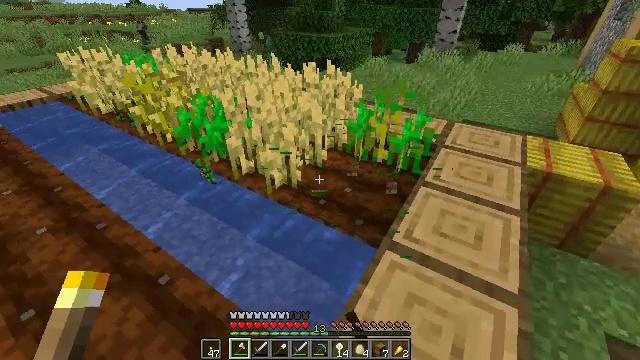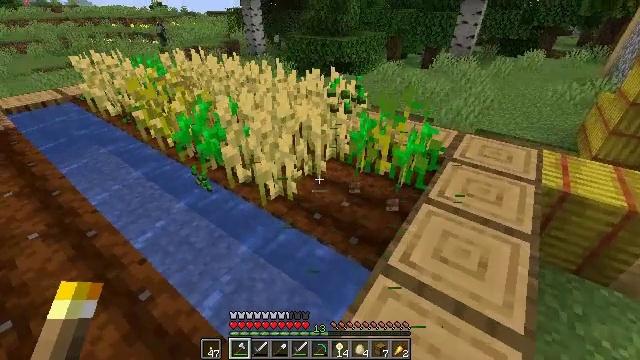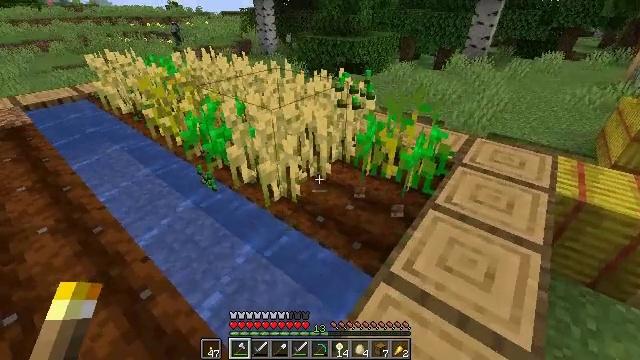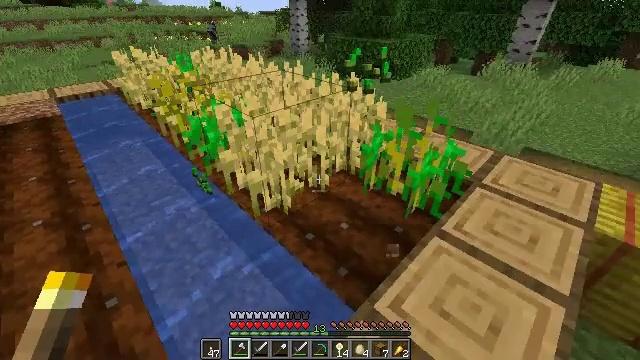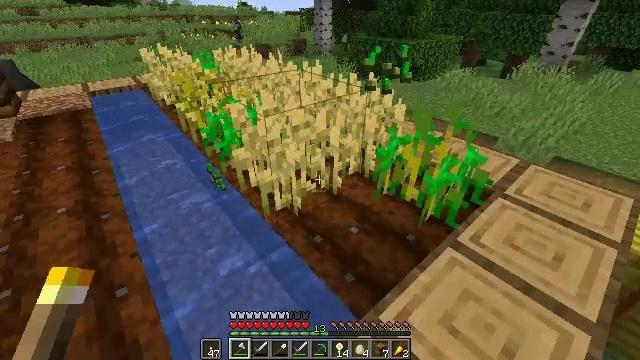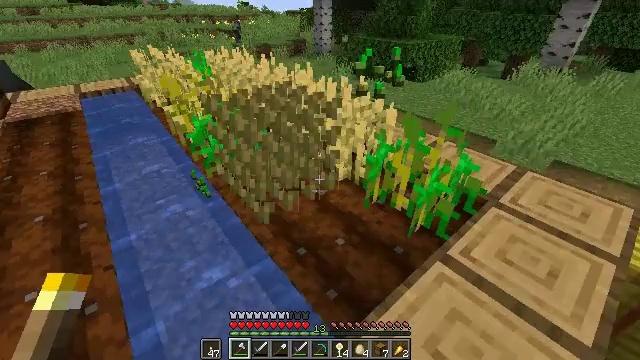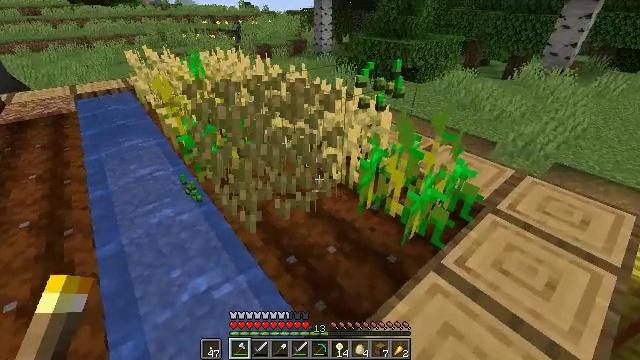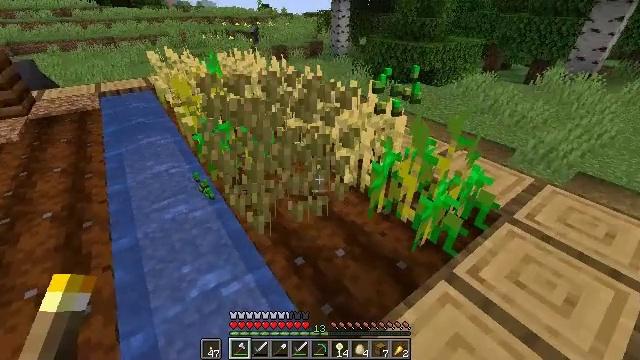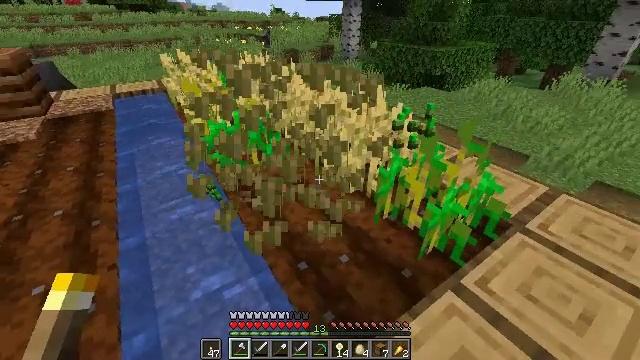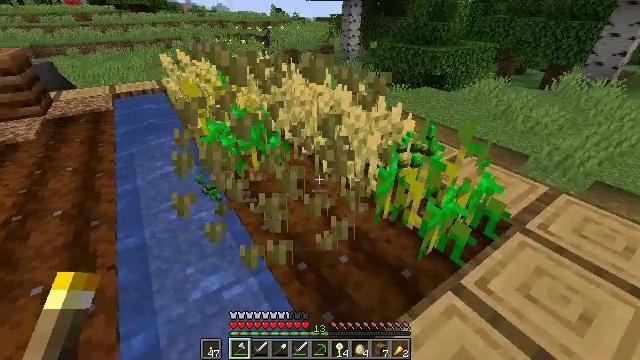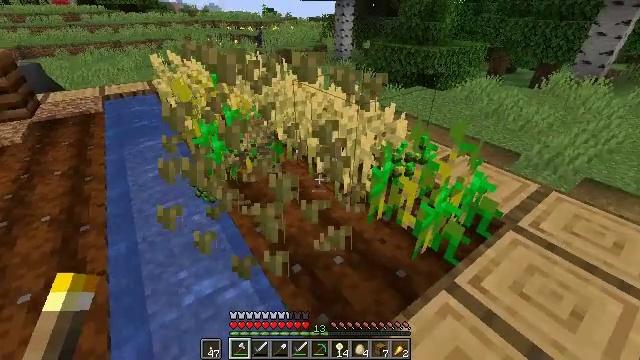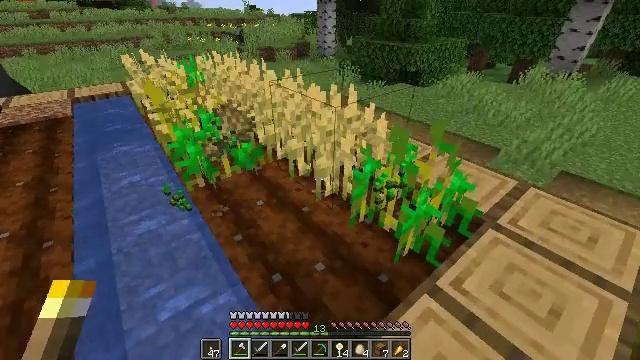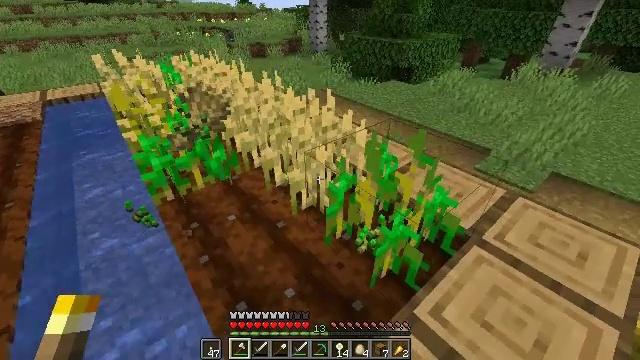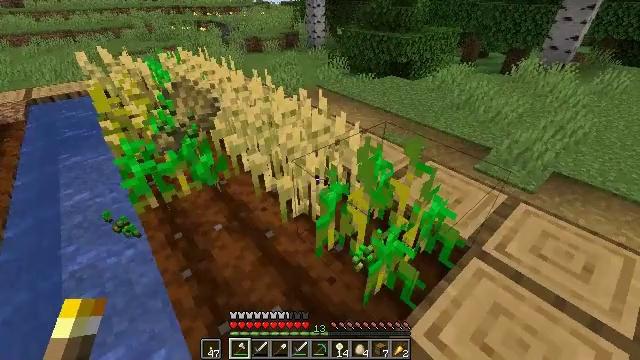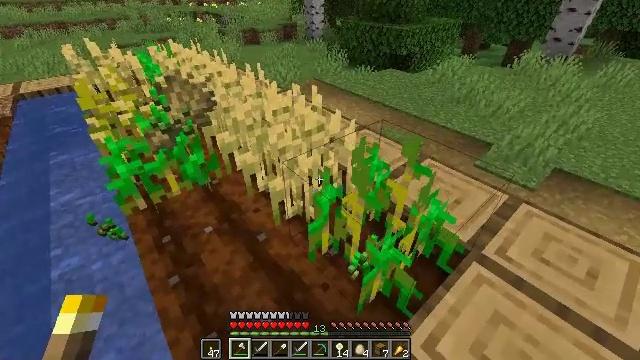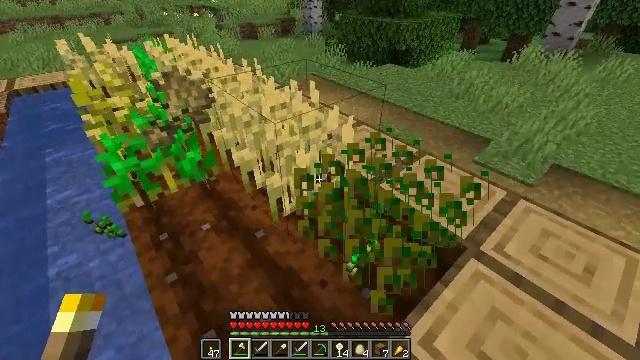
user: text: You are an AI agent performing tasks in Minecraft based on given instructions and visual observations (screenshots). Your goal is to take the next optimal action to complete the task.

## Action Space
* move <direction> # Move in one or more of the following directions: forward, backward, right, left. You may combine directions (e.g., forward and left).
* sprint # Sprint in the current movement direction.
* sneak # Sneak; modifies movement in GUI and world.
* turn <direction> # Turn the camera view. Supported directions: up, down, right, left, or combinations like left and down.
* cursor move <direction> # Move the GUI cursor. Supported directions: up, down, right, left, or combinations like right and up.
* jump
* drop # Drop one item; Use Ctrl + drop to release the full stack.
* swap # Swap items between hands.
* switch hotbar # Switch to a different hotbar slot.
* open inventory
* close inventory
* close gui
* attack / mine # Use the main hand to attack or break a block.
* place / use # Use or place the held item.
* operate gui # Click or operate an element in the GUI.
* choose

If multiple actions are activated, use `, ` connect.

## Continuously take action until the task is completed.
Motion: motion action
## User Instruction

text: Get wheat from the farmland.
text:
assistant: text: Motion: move forward and move right, turn left
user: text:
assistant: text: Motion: move forward and move right, turn left
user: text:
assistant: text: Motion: move forward and move right, turn left
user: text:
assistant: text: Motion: move forward and move right, turn left
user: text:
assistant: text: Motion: attack / mine
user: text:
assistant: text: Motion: attack / mine
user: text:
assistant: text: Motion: turn left, attack / mine
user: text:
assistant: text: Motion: turn left
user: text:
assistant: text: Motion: no_op
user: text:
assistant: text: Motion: move forward and move right, turn right
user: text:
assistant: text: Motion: move forward and move right, turn right
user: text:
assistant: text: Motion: move forward and move right, turn right
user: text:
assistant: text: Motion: move forward, turn down
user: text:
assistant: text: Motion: turn down
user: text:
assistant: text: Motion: attack / mine
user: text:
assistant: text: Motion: attack / mine
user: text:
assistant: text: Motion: attack / mine
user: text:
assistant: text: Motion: attack / mine
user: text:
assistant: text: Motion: attack / mine
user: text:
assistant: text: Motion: turn left
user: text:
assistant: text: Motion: move right, turn left
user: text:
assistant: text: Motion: move right, turn left
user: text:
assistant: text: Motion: move right, turn left
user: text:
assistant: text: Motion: move forward and move right, turn left
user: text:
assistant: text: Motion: move forward and move right, turn left
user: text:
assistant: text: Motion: move forward, turn left
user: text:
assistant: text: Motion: move forward, turn left
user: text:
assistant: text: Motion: move forward, turn left and up
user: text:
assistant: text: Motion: turn left and up
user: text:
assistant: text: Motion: turn left and up